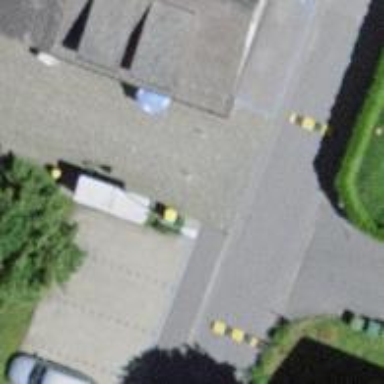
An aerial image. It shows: Post box.